Aerial crown-view tile of a tropical tree (Barro Colorado Island, Panama), acquired 20250124:
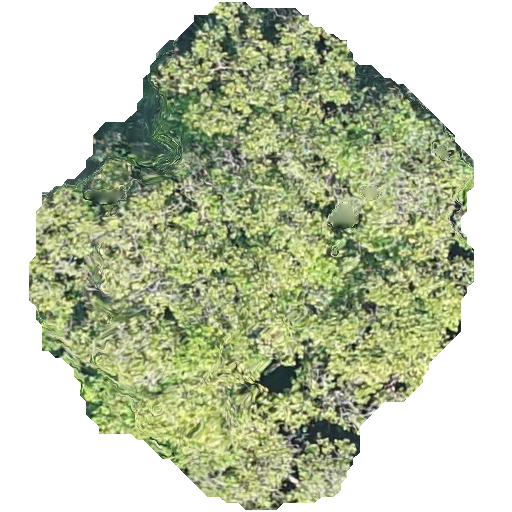
Species: Anacardium excelsum
GBIF accepted scientific name: Anacardium excelsum
Crown area: 231.257 m²